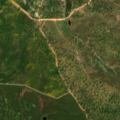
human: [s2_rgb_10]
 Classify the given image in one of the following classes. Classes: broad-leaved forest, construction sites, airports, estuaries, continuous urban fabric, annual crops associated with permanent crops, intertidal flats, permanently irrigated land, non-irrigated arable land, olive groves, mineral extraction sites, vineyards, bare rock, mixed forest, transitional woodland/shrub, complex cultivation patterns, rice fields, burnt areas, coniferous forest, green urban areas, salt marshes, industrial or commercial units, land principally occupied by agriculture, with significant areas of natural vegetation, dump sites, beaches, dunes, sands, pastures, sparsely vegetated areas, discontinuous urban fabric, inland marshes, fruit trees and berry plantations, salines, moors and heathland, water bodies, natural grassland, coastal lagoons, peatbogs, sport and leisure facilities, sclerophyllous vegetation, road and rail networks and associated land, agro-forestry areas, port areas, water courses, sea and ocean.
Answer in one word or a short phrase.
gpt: continuous urban fabric